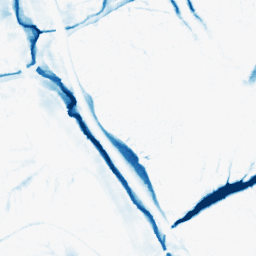
Category: morphological
Decomposition family: morphological_ellipse
Decomposition parameters: operation: closing
width: 20
height: 30
Upsampling method: bspline
Upsampling parameters: scale: 2
Upsampling scale: 2